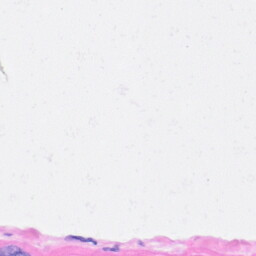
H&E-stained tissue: Heart